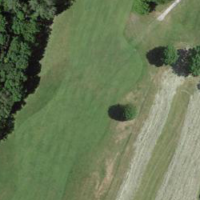
EUNIS habitat code: 53
Species observed at this site:
Orchis mascula